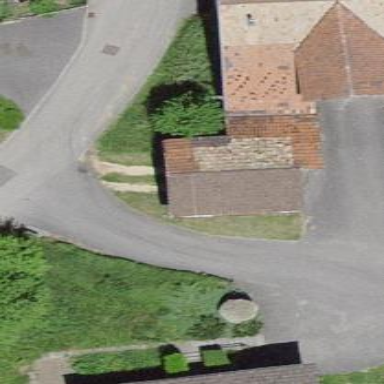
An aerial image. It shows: Barn.